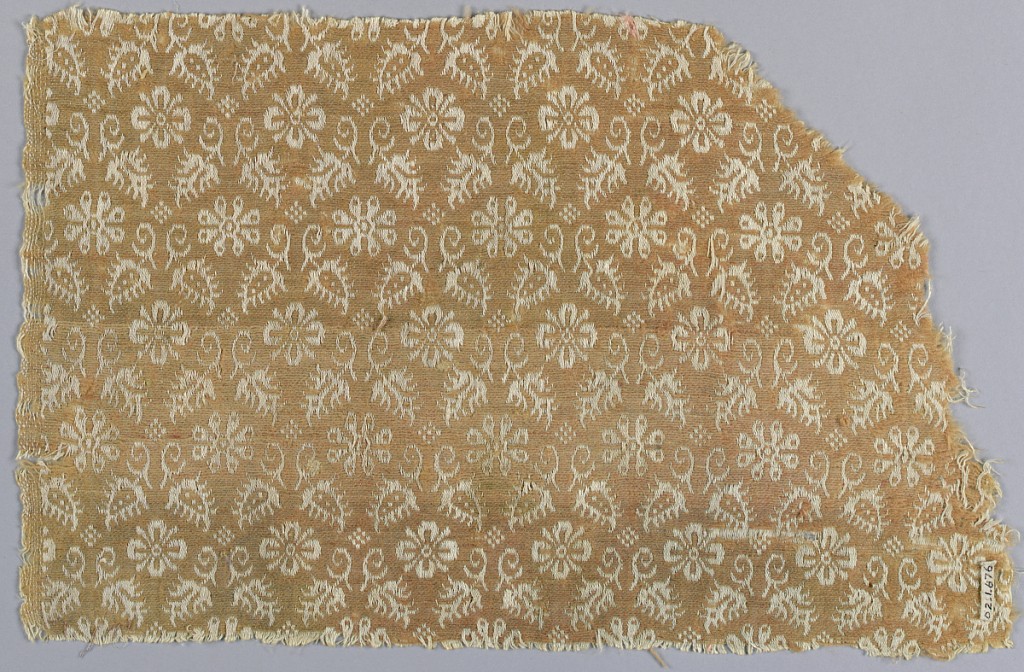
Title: Fragment
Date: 17th century
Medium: Medium; linen, silk, wool Technique: two fabric structures, plain weave patterned by plain weave
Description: Flowers with four petals and diagonal leaves.